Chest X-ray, AP view. Patient: 15 years old, sex M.
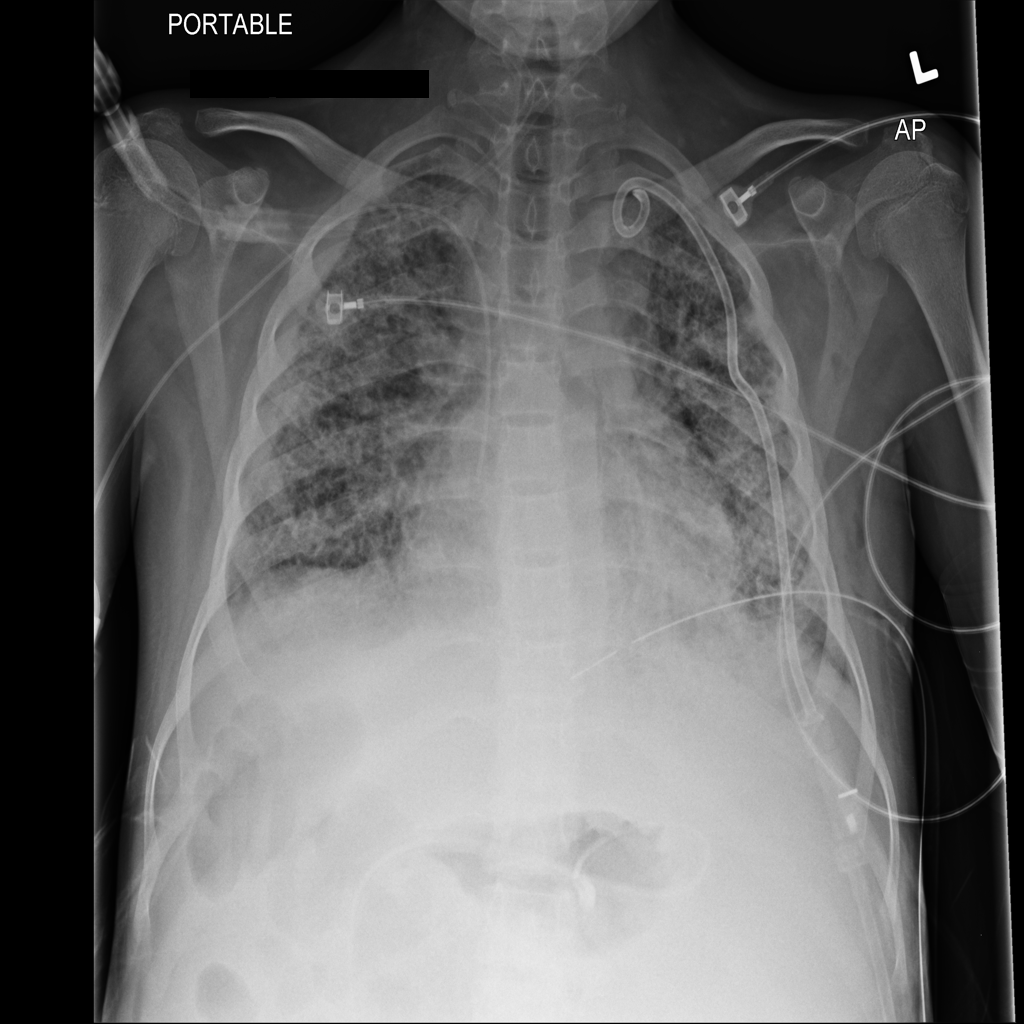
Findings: Pneumothorax